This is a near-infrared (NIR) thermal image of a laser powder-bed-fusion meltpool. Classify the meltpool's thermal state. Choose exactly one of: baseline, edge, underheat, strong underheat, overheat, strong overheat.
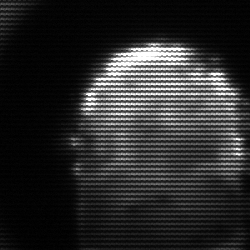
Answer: baseline